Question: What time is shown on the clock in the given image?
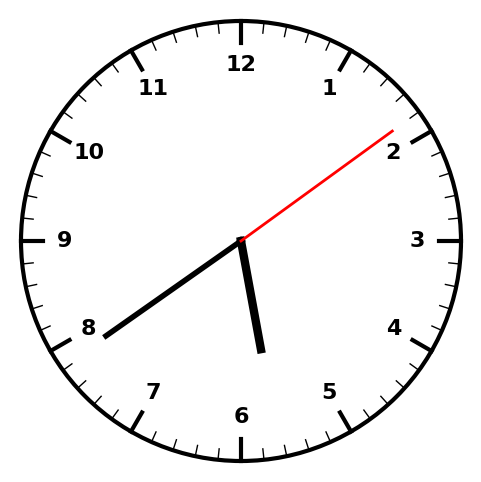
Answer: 05:39:09